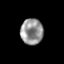
Tissue: skin
Cell type: Epithelial cells
Senescence score: 0.1667
Nuclear area (px): 571
Mean DAPI intensity: 147.385